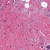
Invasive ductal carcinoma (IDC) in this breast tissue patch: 0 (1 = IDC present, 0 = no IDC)